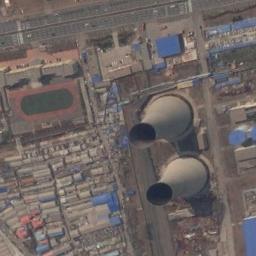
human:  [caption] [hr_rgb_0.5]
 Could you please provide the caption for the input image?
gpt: There are two identical thermal power stations in the middle of the lawn .

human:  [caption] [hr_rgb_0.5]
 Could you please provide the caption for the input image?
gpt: Many buildings are near the thermal power station .

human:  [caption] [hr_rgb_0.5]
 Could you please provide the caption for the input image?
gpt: Neatly planned plant and equipment in the thermal power station, and two cooling towers .

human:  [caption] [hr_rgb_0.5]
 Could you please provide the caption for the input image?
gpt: The thermal power station is on the bare land next to some buildings .

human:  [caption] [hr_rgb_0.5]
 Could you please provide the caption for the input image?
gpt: There are many buildings and two chimneys on the thermal power station .